Field crop: tomato
Growth stage: 1
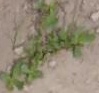
Species: portulaca